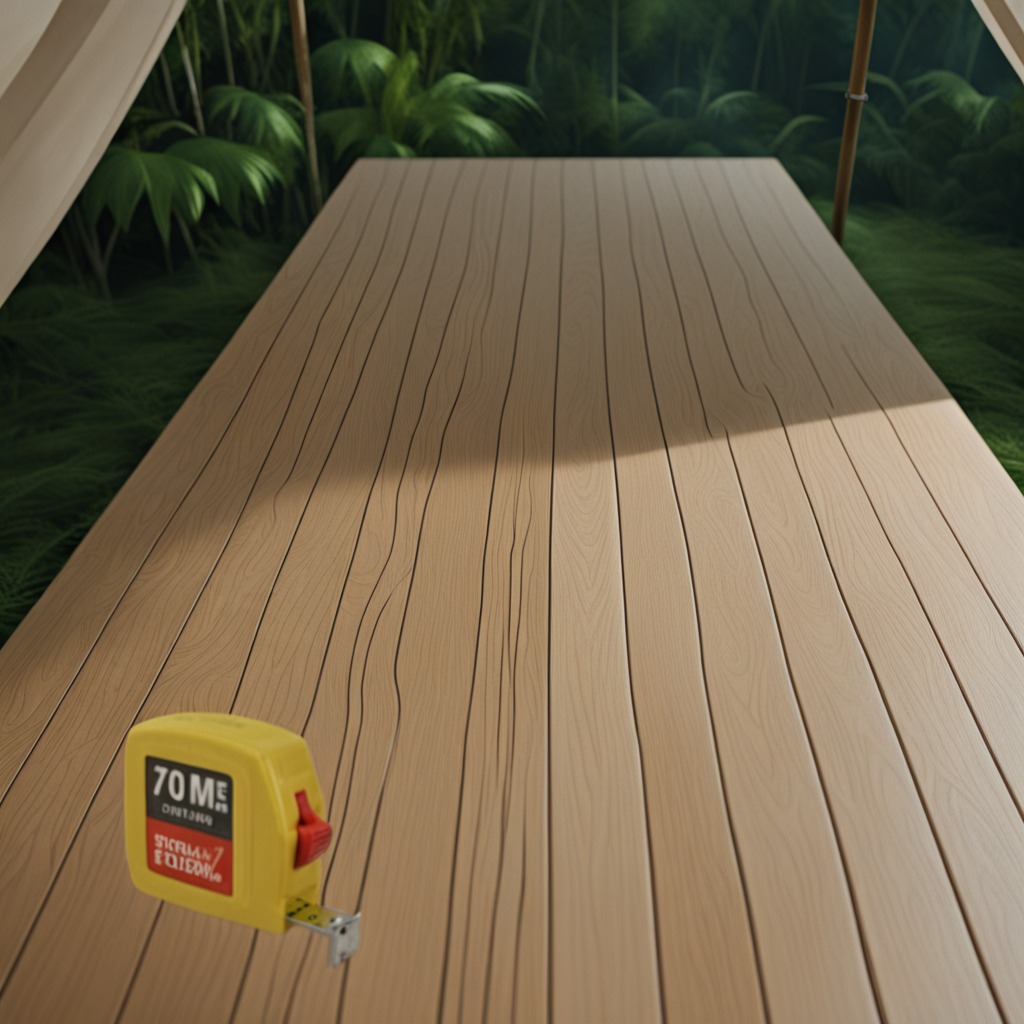
A measuring tape is lying on a clean wooden table inside a jungle field workshop tent humid ambient light worn but.